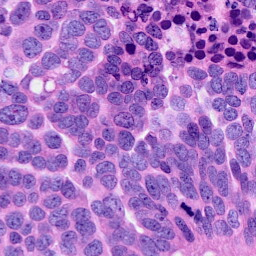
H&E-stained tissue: Ovarian